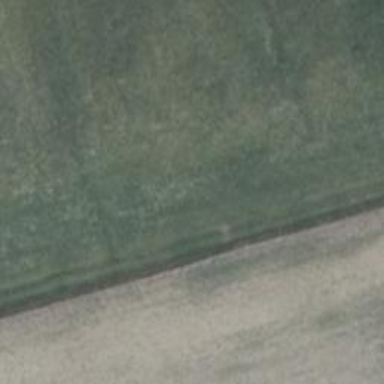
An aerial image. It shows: Grass track with grade 5 tracktype.